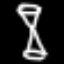
Label: hourglass